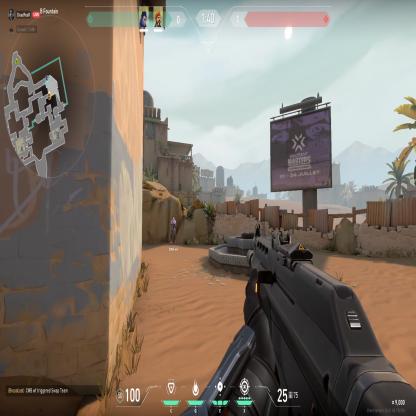
Label: teammate